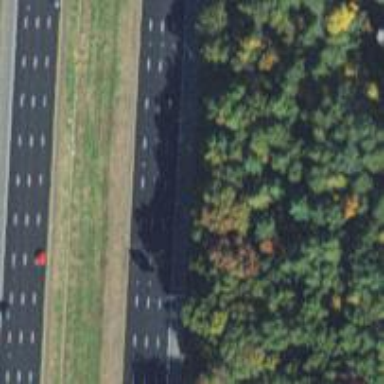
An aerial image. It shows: Asphalt motorway.